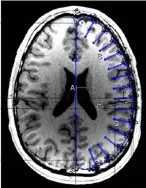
Construction of test object from principle investigators brain magnetic resonance imaging (MRI): (A) Axial section of principal investigators brain with measurements of length scales of width, length, gyral thickness, gray matter thickness, sulci width, sulci depth, average skull thickness. (Not shown is coronal section to determine height length scale). Using obtained length scales from axial section, CAD developed canonical axial brain slice.
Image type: radiology (mri)